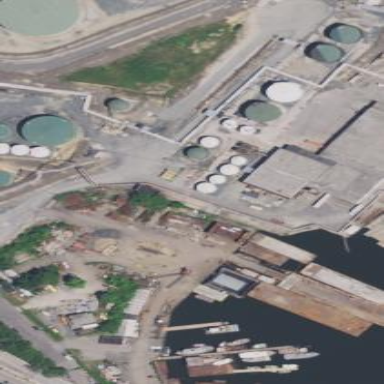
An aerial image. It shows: Industrial area used as shipyard.